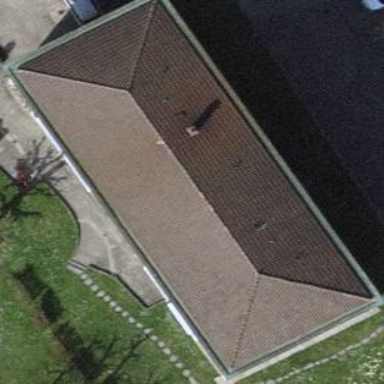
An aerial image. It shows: Hipped-roof building with apartments.